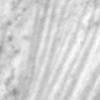
Label: change